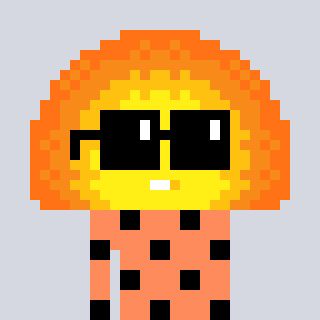
a pixel art character with square black sunglasses, a sunset-shaped head and a peachy-colored body on a cool background